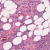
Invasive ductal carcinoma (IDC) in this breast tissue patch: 1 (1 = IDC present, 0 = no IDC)